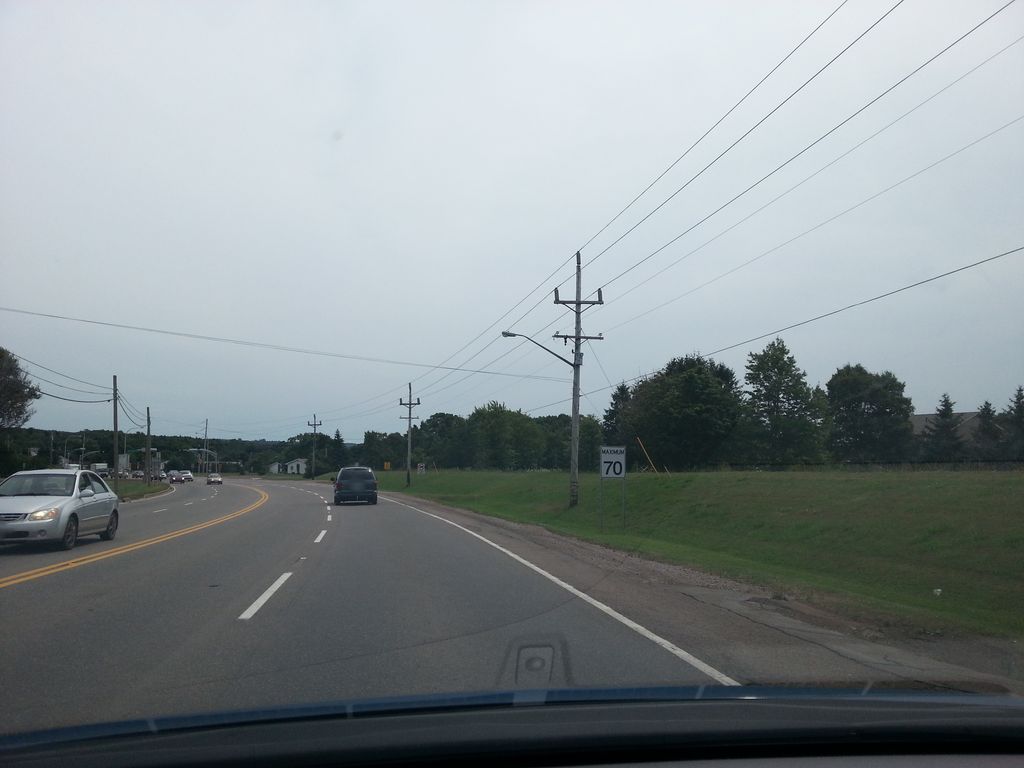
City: charlottetown